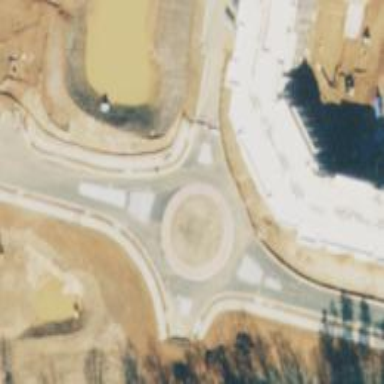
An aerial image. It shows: Mini roundabout on the road.